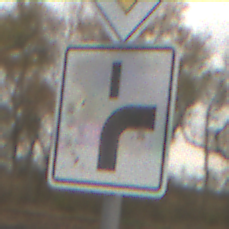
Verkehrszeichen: VerlaufVorfahrtsstrasse8
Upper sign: Vorfahrtsstrasse
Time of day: MorningAfternoon
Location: Outdoor (Nature)
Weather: Overcast
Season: NotSpecified
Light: Natural